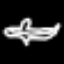
Label: airplane